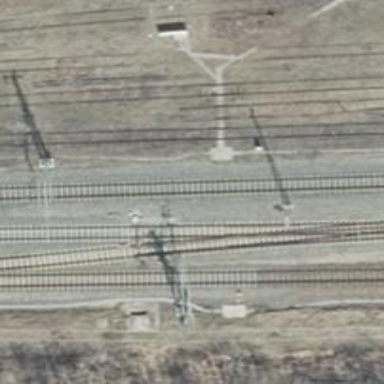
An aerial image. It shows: Unused railway yard.